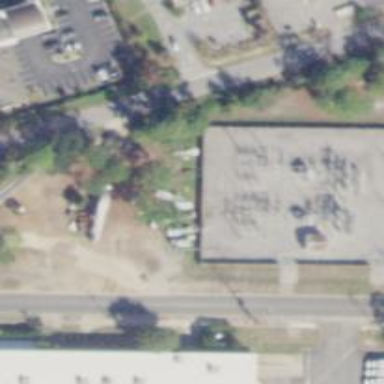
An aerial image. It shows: Outdoor power substation at the distribution level with surrounding wall barrier.